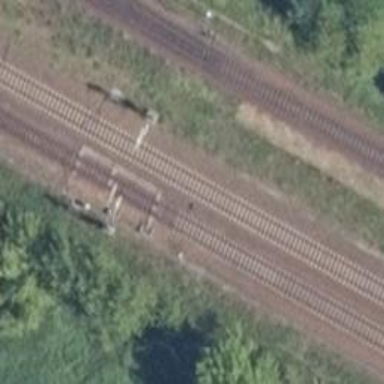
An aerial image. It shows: Railway track with contact line for electrification.